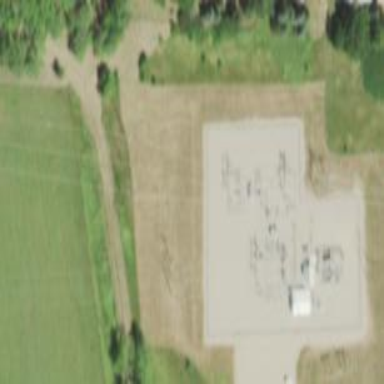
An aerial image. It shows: Power substation enclosed by fence.